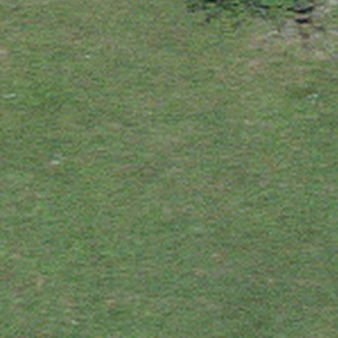
Label: other